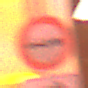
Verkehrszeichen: VerbotPersonenkraftwagenMitAnhaenger
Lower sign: RichtungsangabeDurchPfeile5
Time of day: Night
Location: Outdoor (Urban)
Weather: Overcast
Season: Winter
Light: Artificial